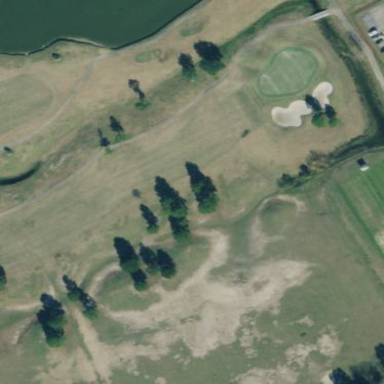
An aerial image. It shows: Golf fairway surrounded by grass.